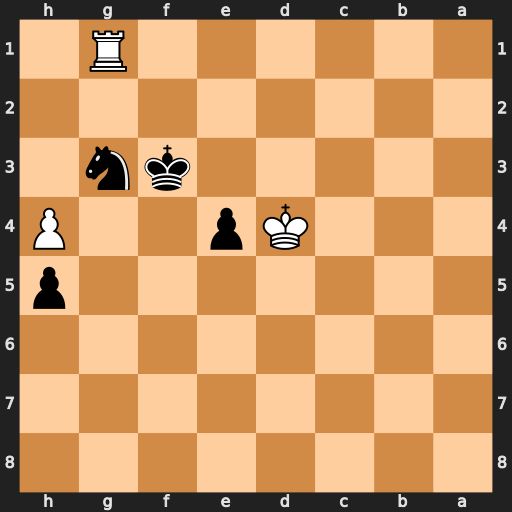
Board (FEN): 8/8/8/7p/3Kp2P/5kn1/8/6R1
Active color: b
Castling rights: -
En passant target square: -
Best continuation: Ne2+ Kd5 Nxg1